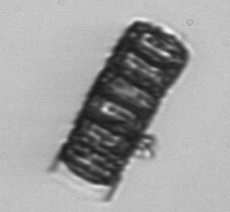
Label: Paralia_sulcata